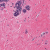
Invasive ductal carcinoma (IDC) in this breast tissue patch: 0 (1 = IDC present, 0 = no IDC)